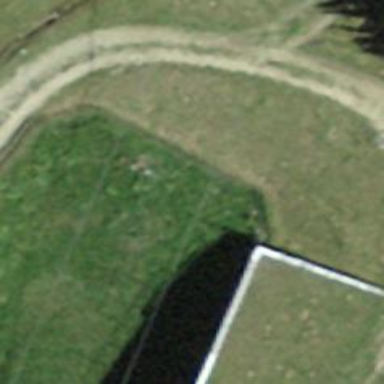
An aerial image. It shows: Retaining wall.